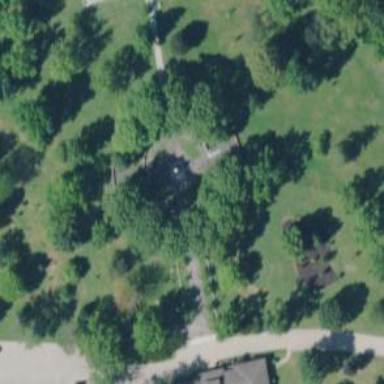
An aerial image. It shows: Memorial site with historic significance.